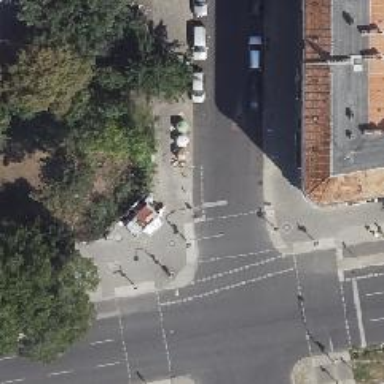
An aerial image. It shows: Road with traffic signals.